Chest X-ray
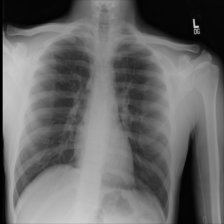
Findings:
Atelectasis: negative
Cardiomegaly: negative
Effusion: negative
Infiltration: negative
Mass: negative
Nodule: negative
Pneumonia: negative
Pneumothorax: negative
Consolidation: negative
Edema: negative
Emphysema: negative
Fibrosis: negative
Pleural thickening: negative
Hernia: negative